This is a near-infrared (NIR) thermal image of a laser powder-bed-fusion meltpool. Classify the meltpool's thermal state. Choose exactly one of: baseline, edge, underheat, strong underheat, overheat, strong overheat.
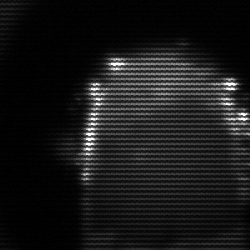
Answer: baseline